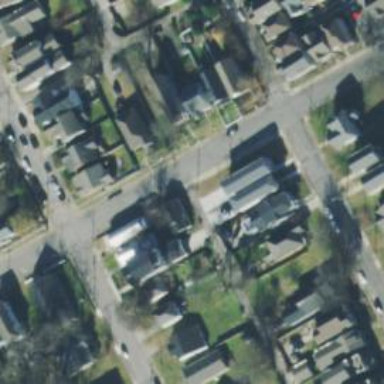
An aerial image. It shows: Alleyway designated as service road.